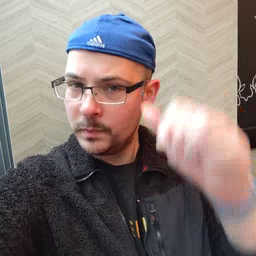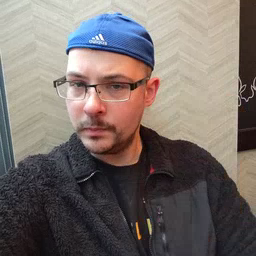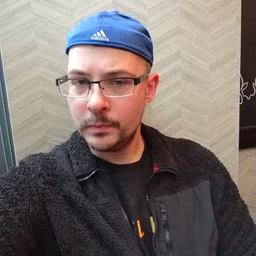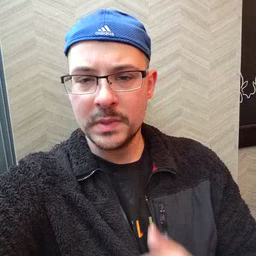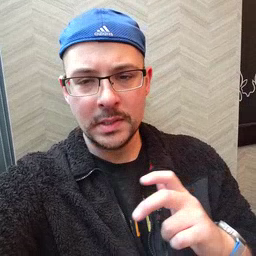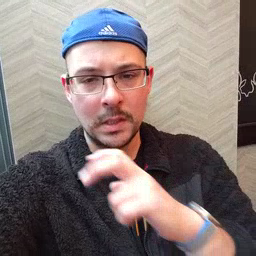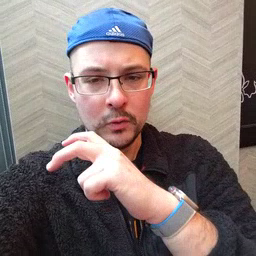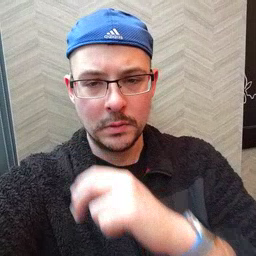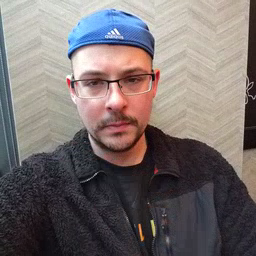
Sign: stairs